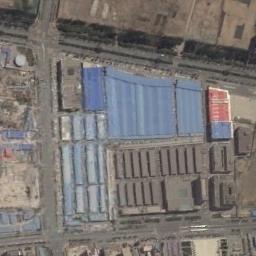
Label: industrial_area